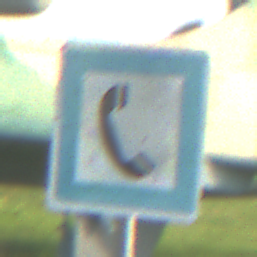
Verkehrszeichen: Fernsprecher
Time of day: SunriseSunset
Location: Outdoor (Special)
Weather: Clear
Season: NotSpecified
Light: Natural